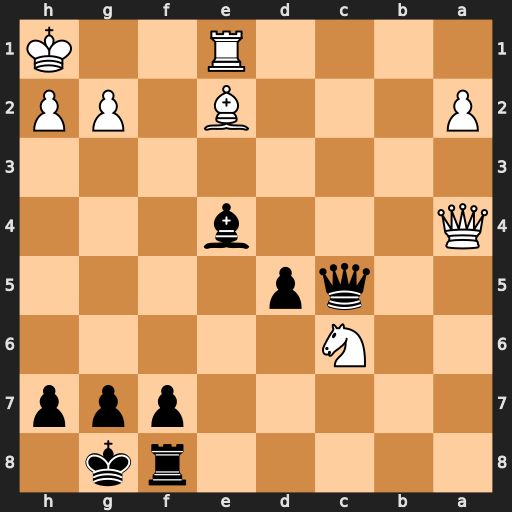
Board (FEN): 5rk1/5ppp/2N5/2qp4/Q3b3/8/P3B1PP/4R2K
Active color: b
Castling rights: -
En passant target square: -
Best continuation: Qf2 Rg1 Qxe2